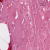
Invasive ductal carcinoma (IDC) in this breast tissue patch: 0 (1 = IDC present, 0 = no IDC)